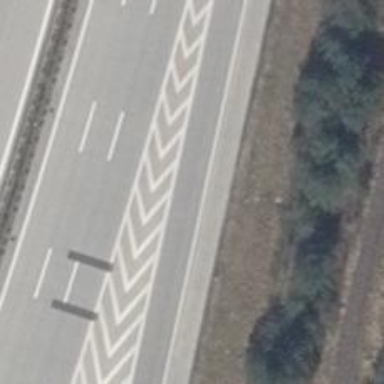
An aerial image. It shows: Motorway link.